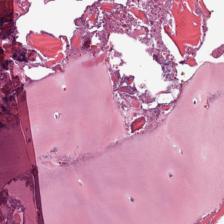
Label: Non-Tumor